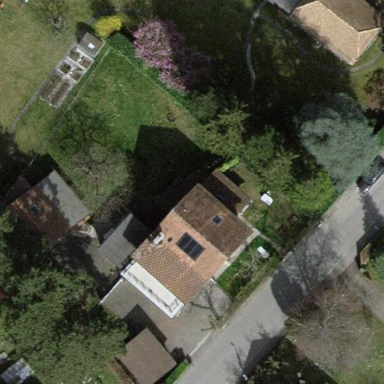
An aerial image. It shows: Garden enclosed by fence.